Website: walmart
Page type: receipt
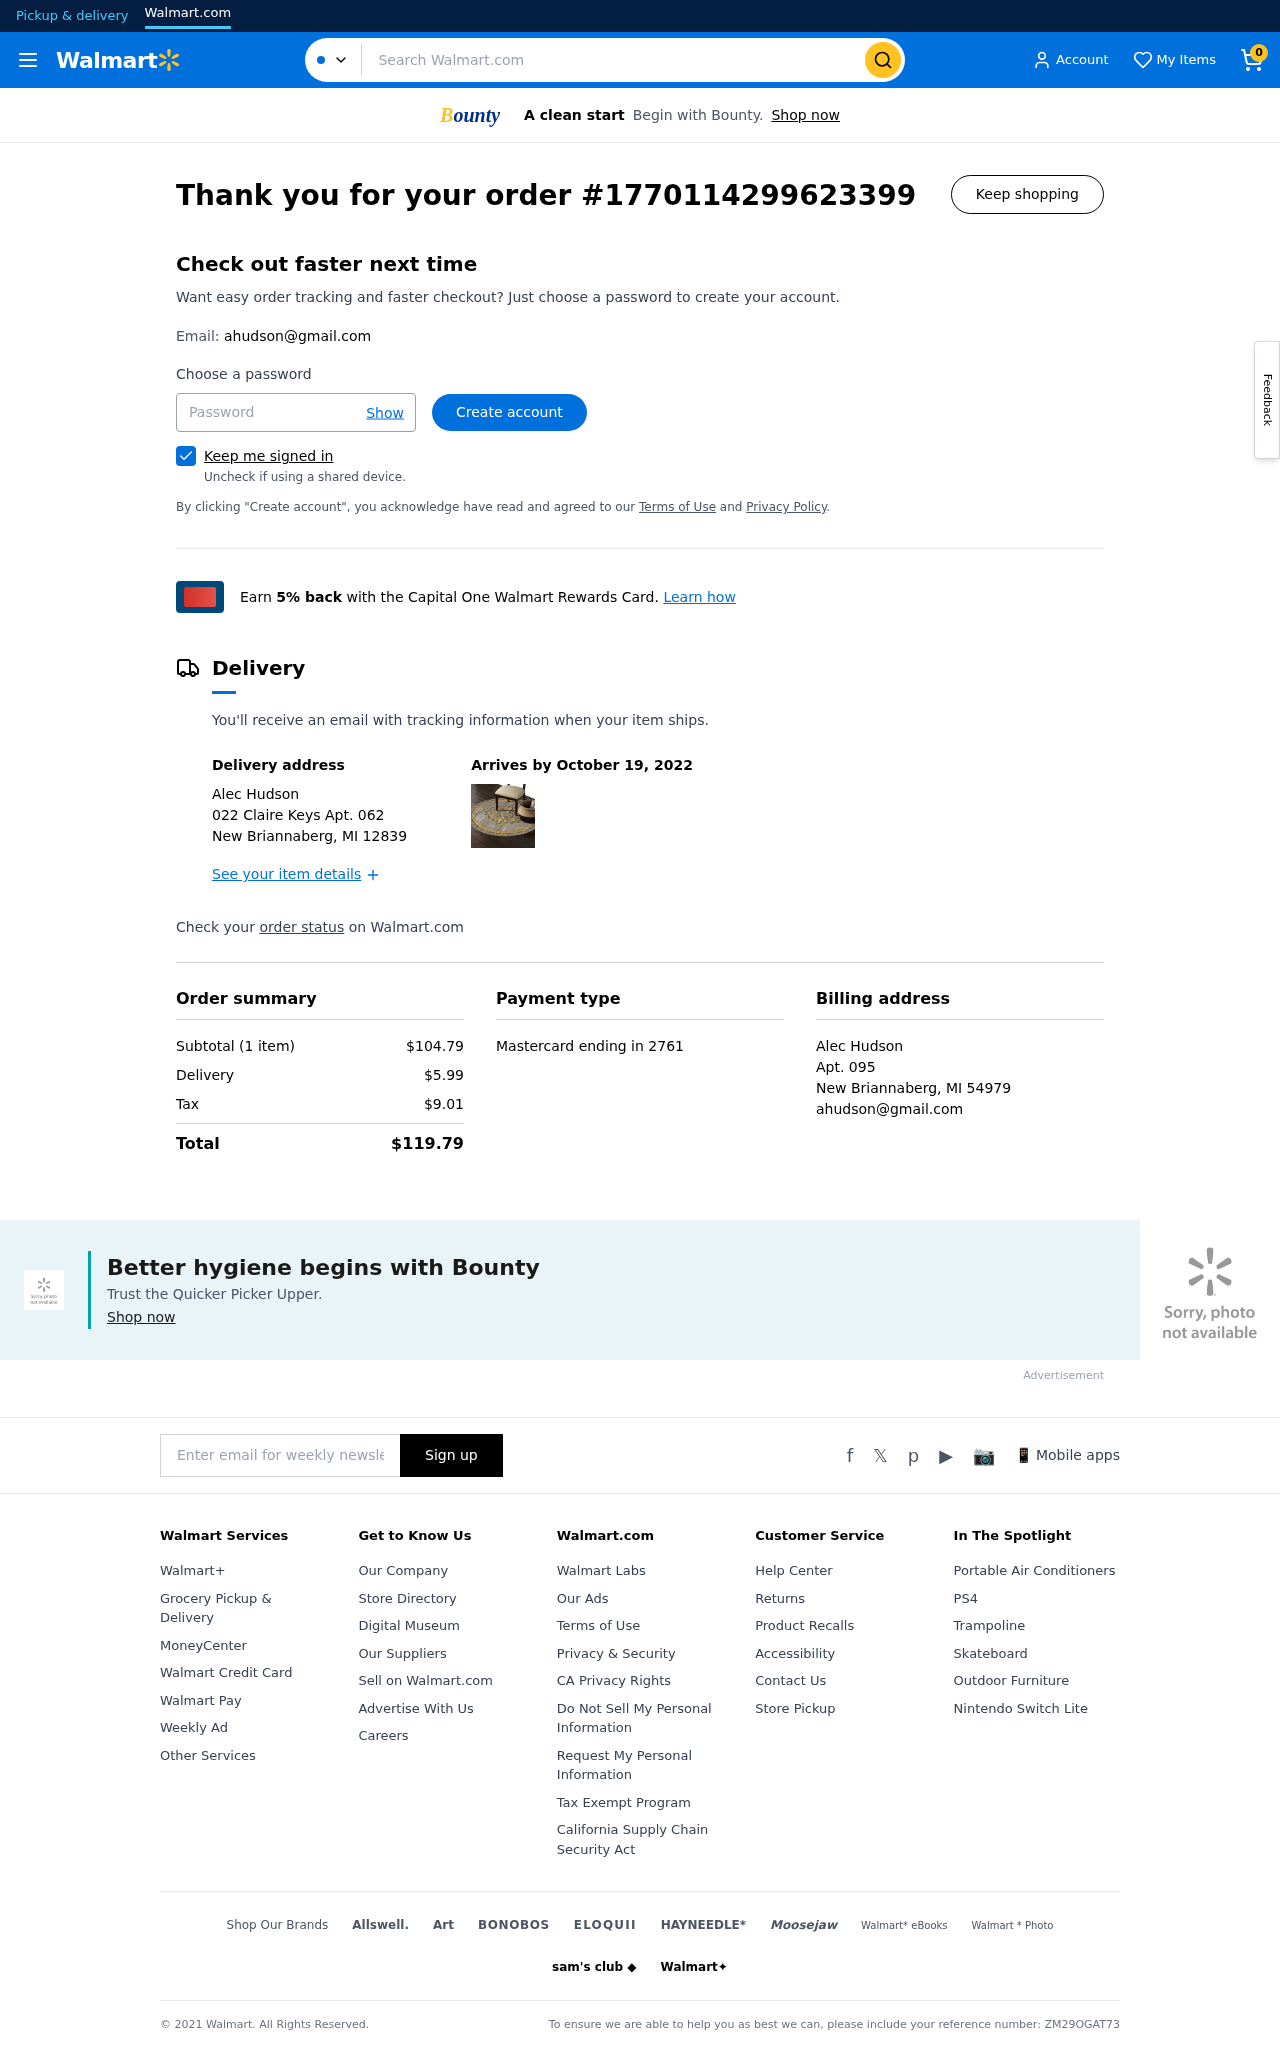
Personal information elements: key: PII_CARD_LAST4
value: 2761
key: PII_CARD_TYPE
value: Mastercard
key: PII_CITY_STATE_ZIP
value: New Briannaberg, MI 12839
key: PII_CITY_STATE_ZIP2
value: New Briannaberg, MI 54979
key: PII_EMAIL
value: ahudson@gmail.com
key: PII_EMAIL2
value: ahudson@gmail.com
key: PII_FULLNAME
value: Alec Hudson
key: PII_FULLNAME2
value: Alec Hudson
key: PII_STREET
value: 022 Claire Keys Apt. 062
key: PII_STREET2
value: Apt. 095
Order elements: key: ORDER_NUM_ITEMS
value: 0
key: ORDER_ID
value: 1770114299623399
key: ORDER_DELIVERY_DATE
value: October 19, 2022
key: ORDER_NUM_ITEMS
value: Subtotal (1 item)
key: ORDER_SUBTOTAL
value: $104.79
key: ORDER_SHIPPING_COST
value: $5.99
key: ORDER_TAX
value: $9.01
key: ORDER_TOTAL
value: $119.79
Search elements: key: HEADER_SEARCH
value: Search Walmart.com